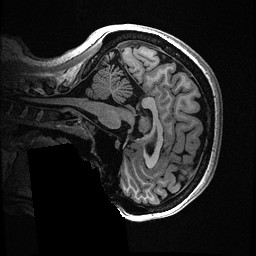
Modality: T1w
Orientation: sagittal
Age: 45
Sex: female
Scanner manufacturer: ge
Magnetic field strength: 3 T
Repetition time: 0.006952 s
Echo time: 0.00292 s